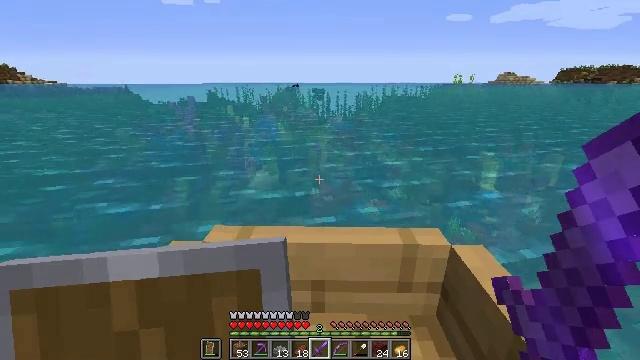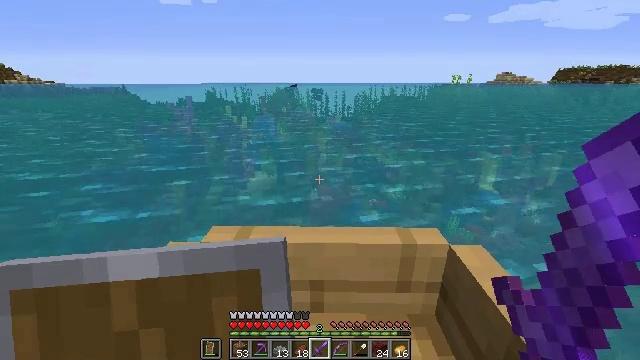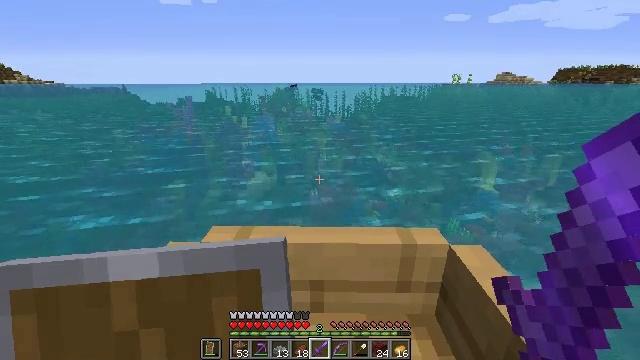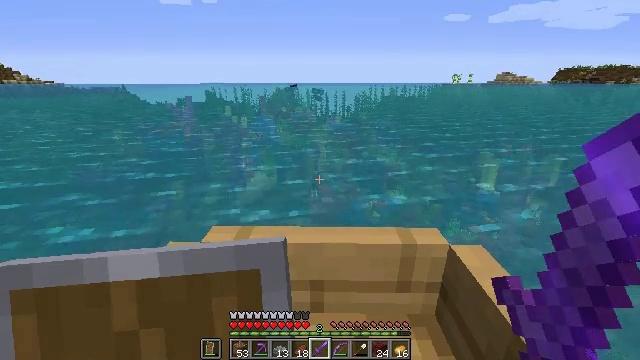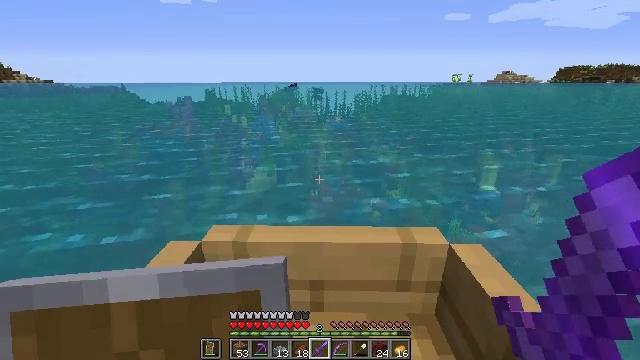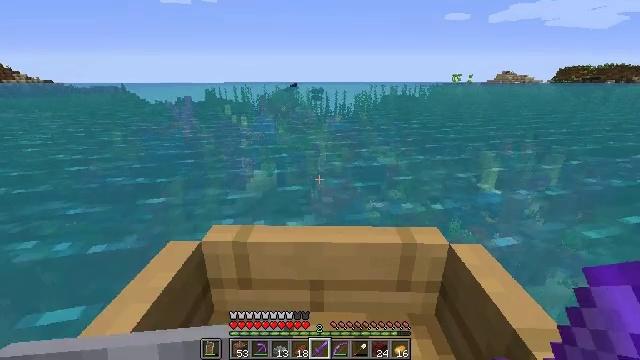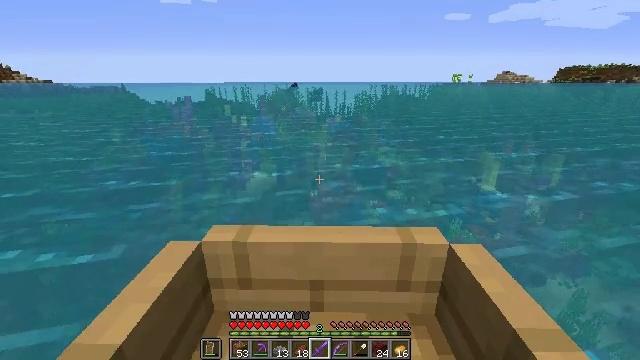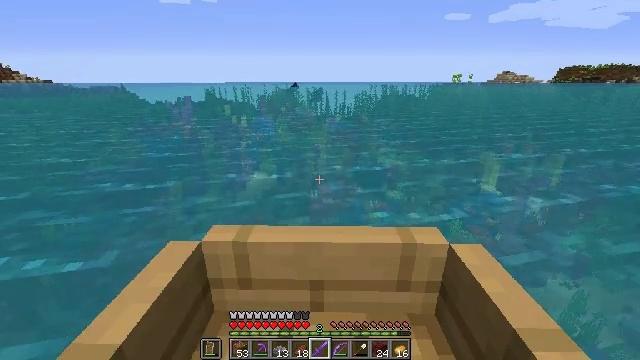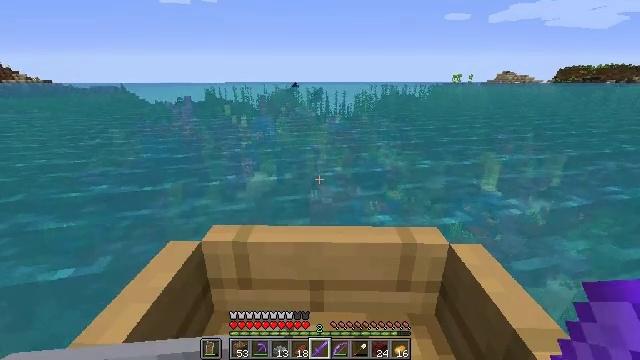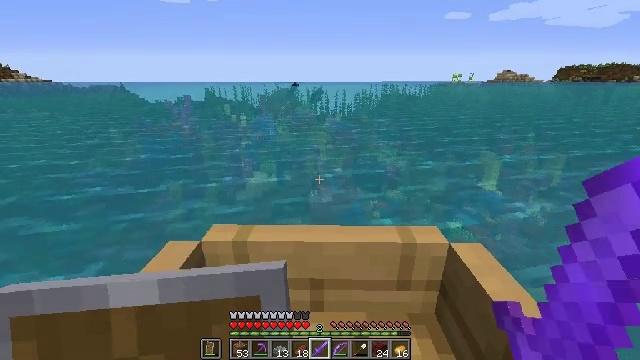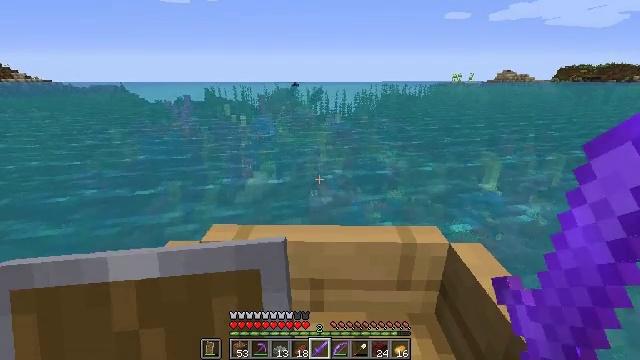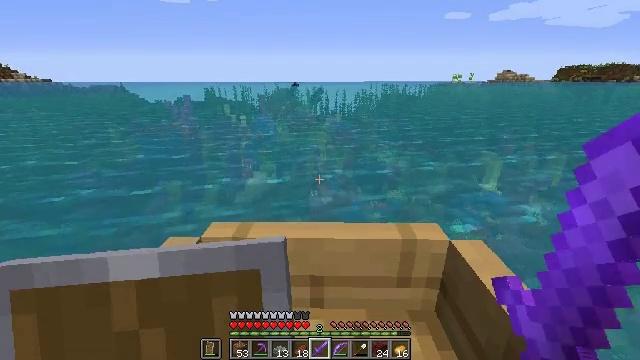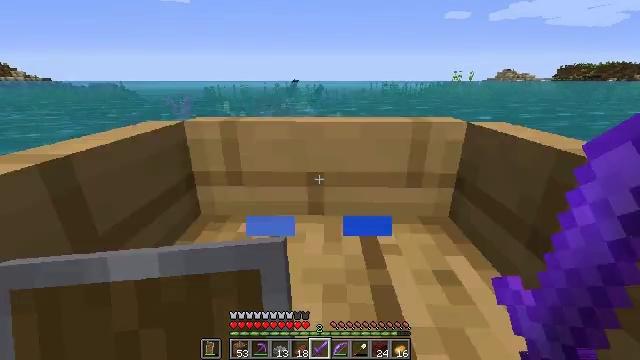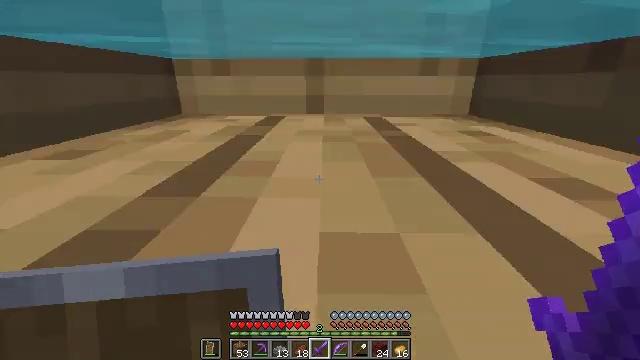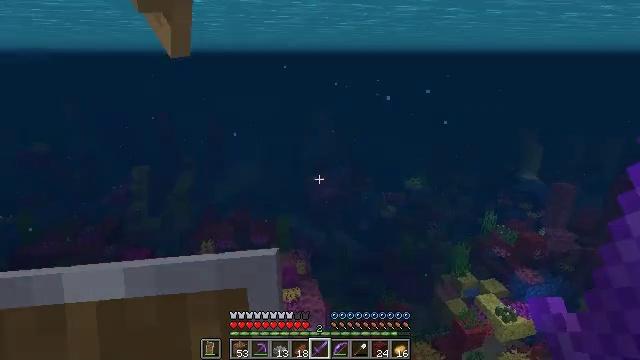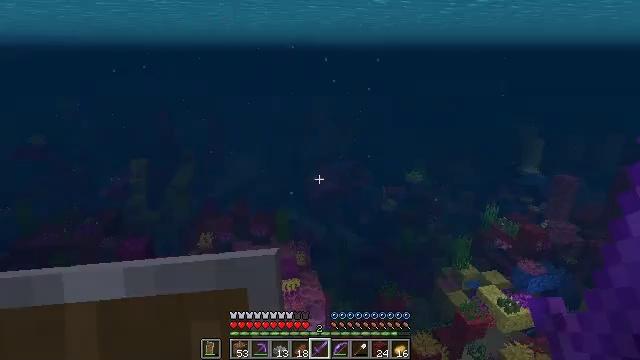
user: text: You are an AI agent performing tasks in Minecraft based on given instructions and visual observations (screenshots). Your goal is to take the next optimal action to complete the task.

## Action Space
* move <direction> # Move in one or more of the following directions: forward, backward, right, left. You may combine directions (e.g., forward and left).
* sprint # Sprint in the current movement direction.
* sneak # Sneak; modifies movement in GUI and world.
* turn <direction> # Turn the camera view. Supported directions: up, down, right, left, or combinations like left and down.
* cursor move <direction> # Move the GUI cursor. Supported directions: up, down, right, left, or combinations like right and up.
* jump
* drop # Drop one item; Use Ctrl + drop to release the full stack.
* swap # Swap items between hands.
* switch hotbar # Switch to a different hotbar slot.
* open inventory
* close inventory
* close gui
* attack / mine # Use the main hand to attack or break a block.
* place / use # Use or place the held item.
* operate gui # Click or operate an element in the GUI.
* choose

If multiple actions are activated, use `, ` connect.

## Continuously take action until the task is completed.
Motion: motion action
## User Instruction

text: mine block bubble coral block
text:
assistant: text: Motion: no_op
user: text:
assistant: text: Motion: no_op
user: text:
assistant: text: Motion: move back
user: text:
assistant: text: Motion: move back
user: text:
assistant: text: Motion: move back
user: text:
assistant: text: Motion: no_op
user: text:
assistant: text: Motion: no_op
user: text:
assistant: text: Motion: no_op
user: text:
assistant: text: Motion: no_op
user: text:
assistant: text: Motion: sneak
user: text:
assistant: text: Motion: sneak
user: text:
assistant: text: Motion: sneak
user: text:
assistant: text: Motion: sneak
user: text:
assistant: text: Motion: sneak
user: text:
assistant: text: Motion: no_op
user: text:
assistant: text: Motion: no_op
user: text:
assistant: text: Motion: no_op
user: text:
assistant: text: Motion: turn left and down
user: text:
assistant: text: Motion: turn left and down
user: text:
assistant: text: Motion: turn left and down
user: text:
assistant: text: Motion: turn left and down
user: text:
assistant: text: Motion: turn left and down
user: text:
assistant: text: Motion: turn left and down
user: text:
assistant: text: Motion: move forward, turn left and down
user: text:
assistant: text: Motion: move forward, turn left and down
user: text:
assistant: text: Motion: move forward, turn left and down
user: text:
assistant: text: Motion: move forward, turn left
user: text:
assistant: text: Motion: move forward
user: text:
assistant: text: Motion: move forward
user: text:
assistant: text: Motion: move forward